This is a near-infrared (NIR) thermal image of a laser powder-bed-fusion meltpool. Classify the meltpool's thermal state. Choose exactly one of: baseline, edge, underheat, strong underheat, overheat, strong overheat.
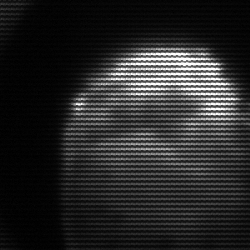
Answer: edge